Interaction volume radius: 5 \u00c5
Interaction volume height: 15 \u00c5
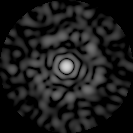
Disorder parameter: 0.8625